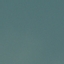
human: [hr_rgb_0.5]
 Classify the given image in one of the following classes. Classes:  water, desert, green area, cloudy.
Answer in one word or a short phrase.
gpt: water